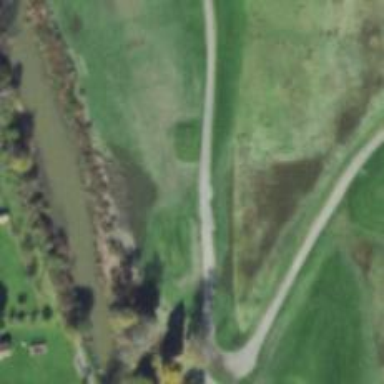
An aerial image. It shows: Golf tee.